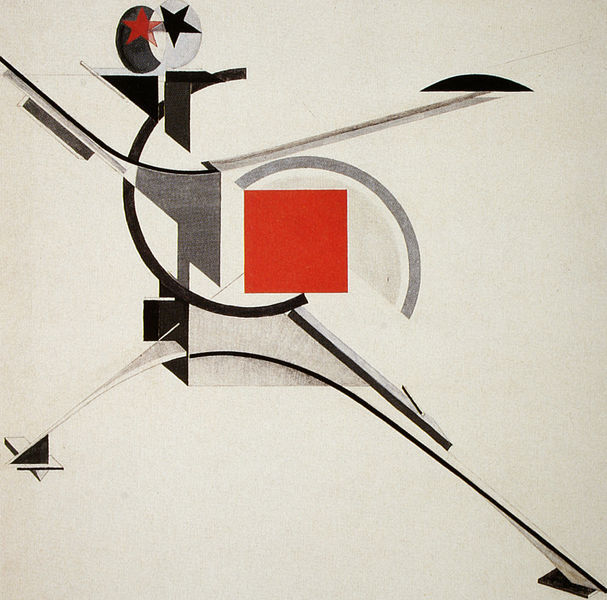
Titel: Der Neue
Künstler: El Lissitzky
Standort: Moskau
Institution: Tretjakow-Galerie
Schlagwörter: dreieck, grau, raum, schwarz, weiss, zeichnung, rot, bogen, russland, fläche, modern, grafik, bögen, rechteck, stern, linear, druck, sterne, halbkreis, geometrisch, konstruktion, geometrie, quadrat, tänzer, konstruktivismus, halbkreise, abstrackt, kommunismus, malewitsch